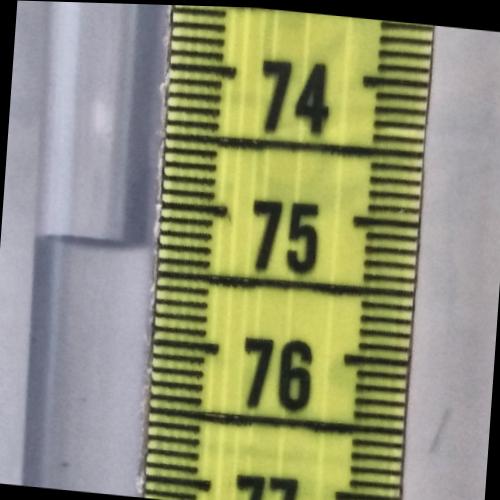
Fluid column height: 75.3 cm